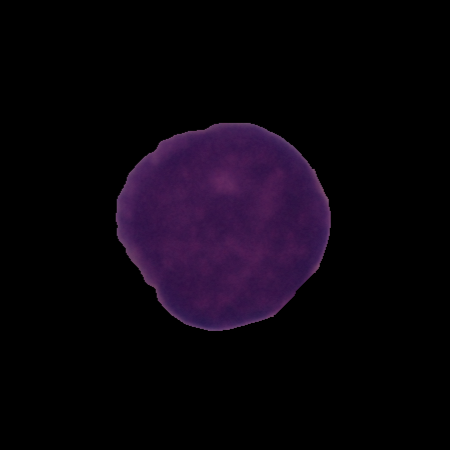
Label: cancer